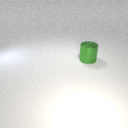
large green metal cylinder